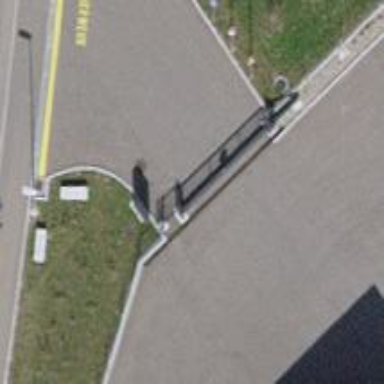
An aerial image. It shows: Sliding gate barrier.